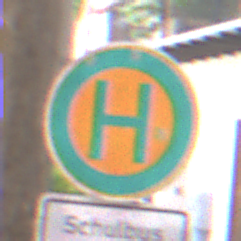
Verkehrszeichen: Haltestelle
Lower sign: ZeitangabenMitBeschraenkungAufWochentage5
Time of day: Midday
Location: Outdoor (Urban)
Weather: PartlyCloudy
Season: NotSpecified
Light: Natural